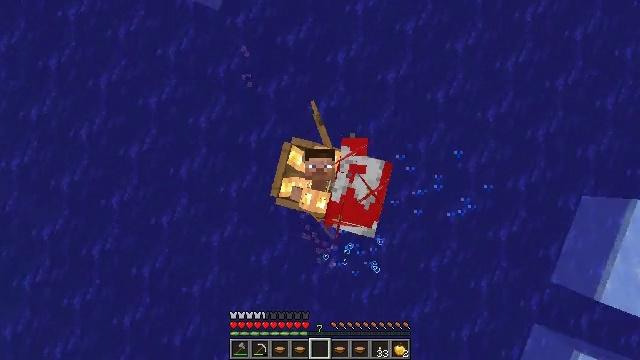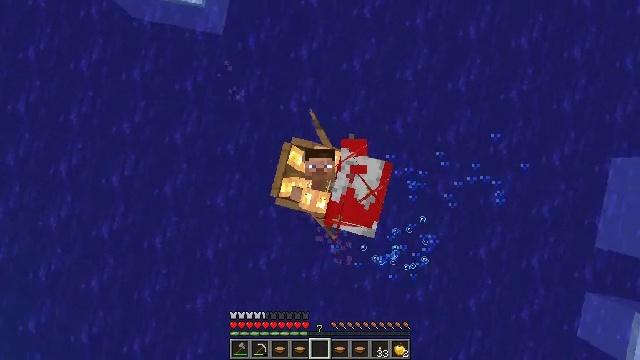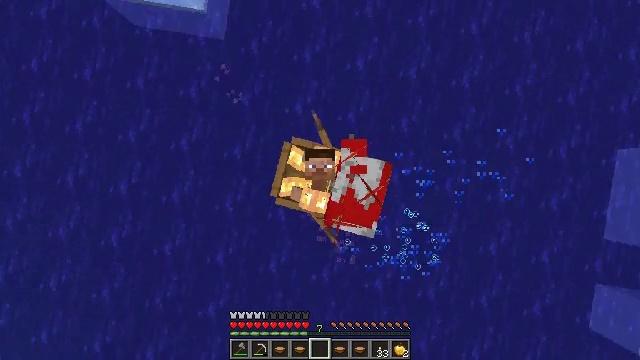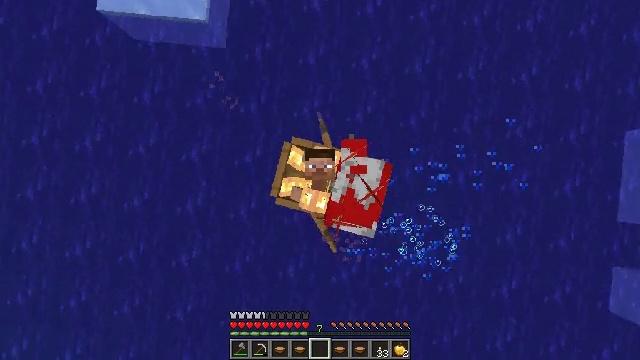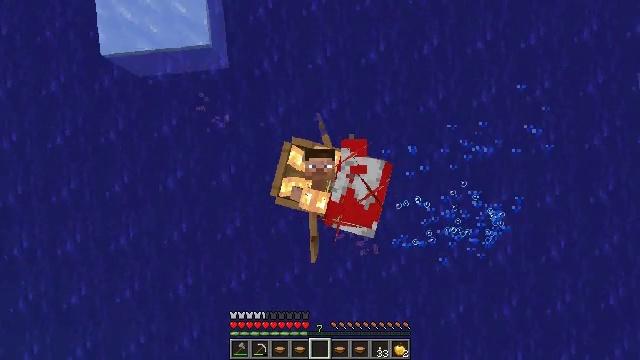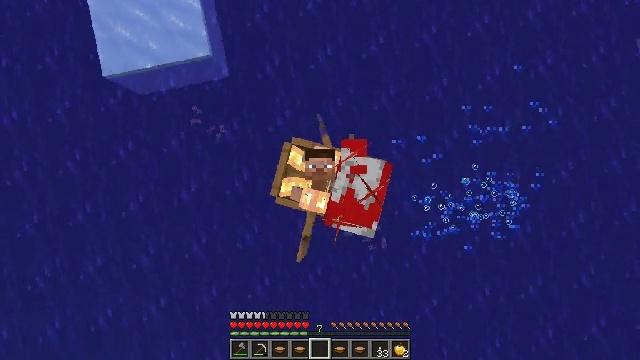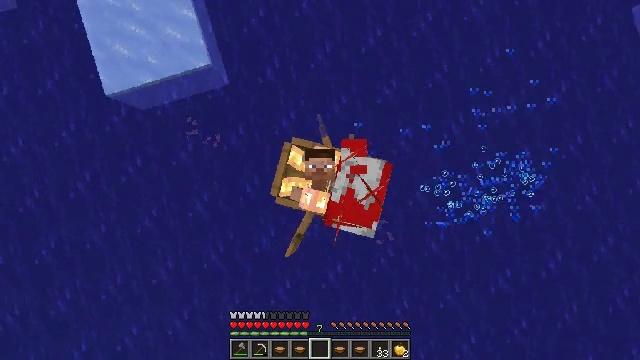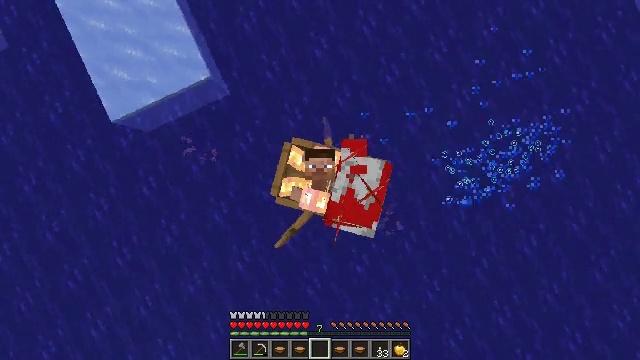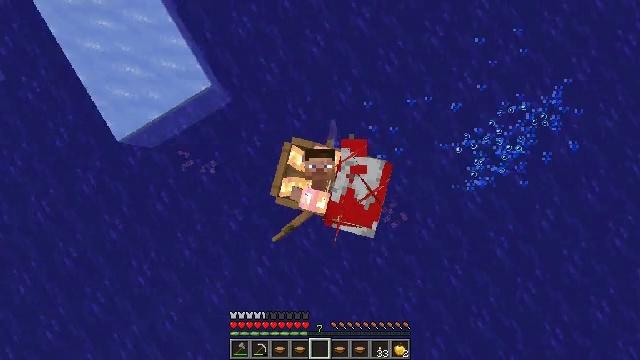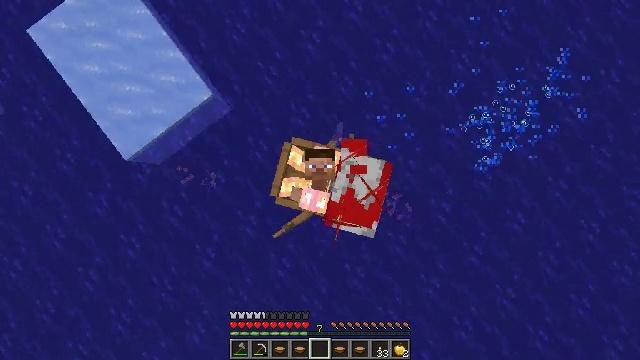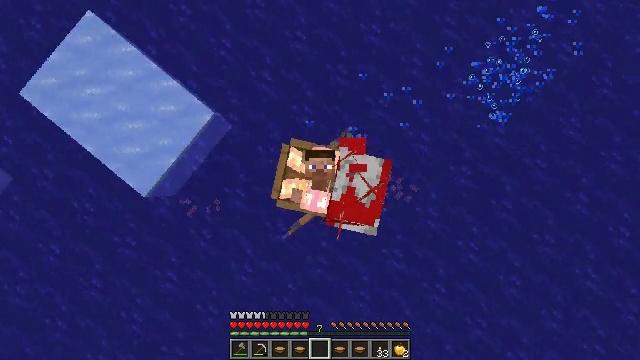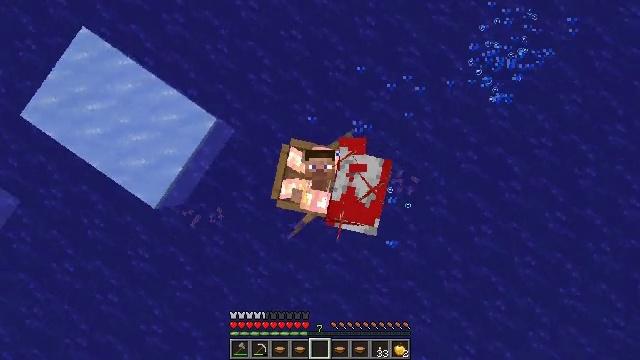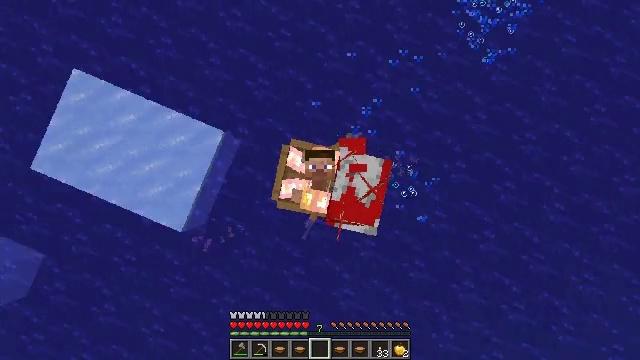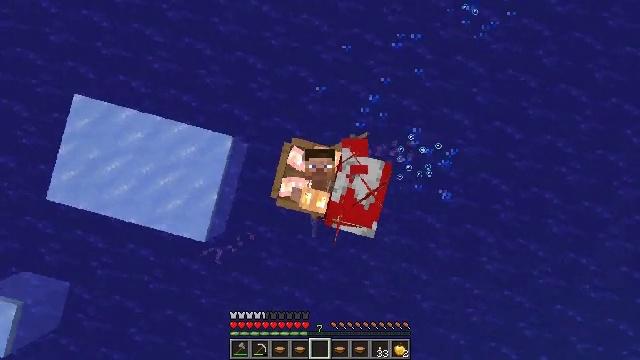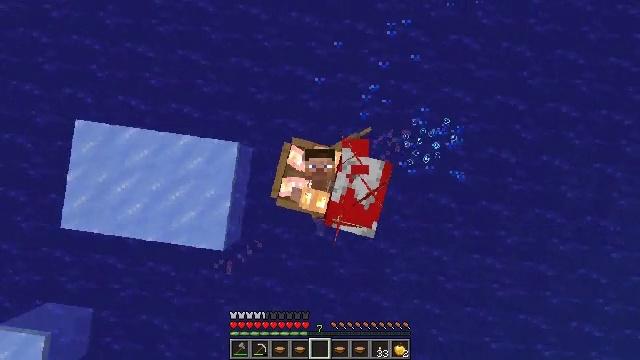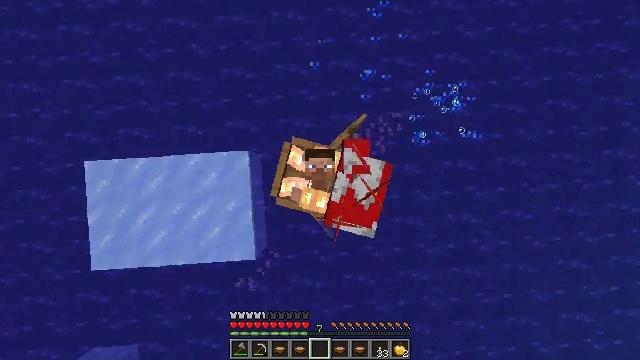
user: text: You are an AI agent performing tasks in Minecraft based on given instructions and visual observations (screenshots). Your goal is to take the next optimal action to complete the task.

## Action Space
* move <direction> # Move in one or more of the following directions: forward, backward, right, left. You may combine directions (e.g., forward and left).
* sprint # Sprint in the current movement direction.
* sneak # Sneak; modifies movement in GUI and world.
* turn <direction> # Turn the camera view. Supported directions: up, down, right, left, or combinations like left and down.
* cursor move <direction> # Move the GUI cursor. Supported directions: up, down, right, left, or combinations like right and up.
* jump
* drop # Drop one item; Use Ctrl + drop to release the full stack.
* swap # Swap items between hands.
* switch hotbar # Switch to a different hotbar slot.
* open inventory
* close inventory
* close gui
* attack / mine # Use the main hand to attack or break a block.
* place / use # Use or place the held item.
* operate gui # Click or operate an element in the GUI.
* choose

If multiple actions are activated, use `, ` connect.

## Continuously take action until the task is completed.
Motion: motion action
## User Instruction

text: Drop a mushroom stew.
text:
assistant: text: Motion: move forward and move right, turn up
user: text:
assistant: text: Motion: move forward and move right, turn left and up
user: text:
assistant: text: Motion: move right, turn up
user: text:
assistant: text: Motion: move right, turn left and up
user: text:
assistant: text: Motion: move right, turn left and up
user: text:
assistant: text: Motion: move forward and move right, turn left and up
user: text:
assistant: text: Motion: move forward and move right, turn left and up
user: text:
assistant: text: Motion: move forward and move right, turn left and up
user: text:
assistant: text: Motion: move forward and move right
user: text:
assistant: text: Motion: move forward and move right, turn right
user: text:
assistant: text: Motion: move forward and move right
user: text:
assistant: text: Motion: move forward and move right
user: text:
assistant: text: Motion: move forward and move right, turn left and up
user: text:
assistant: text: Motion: move forward and move right, turn left and up
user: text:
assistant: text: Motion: move forward and move right, turn left and up
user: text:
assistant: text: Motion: move forward and move right, turn left and up
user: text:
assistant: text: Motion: move forward and move right, turn left and up
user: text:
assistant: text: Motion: move forward, turn left and up
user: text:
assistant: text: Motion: move forward, turn left
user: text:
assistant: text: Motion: move forward and move left, turn left and up
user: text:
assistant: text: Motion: move forward and move left, turn left
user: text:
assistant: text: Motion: move forward and move left, turn left
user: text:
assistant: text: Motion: move forward and move left, turn left
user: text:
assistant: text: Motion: move forward and move left, turn left
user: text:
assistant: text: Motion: move forward and move left, turn left
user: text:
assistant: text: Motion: move forward and move left
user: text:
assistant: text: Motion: move forward and move left
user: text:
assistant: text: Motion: move forward and move left
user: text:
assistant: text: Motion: move forward and move left
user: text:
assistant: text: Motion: move forward and move left